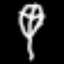
Label: leaf